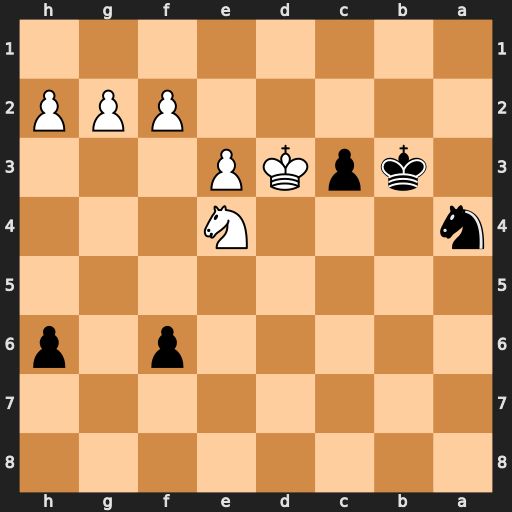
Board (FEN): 8/8/5p1p/8/n3N3/1kpKP3/5PPP/8
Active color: b
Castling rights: -
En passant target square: -
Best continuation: Nb2+ Ke2 c2